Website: apple
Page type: account-selection
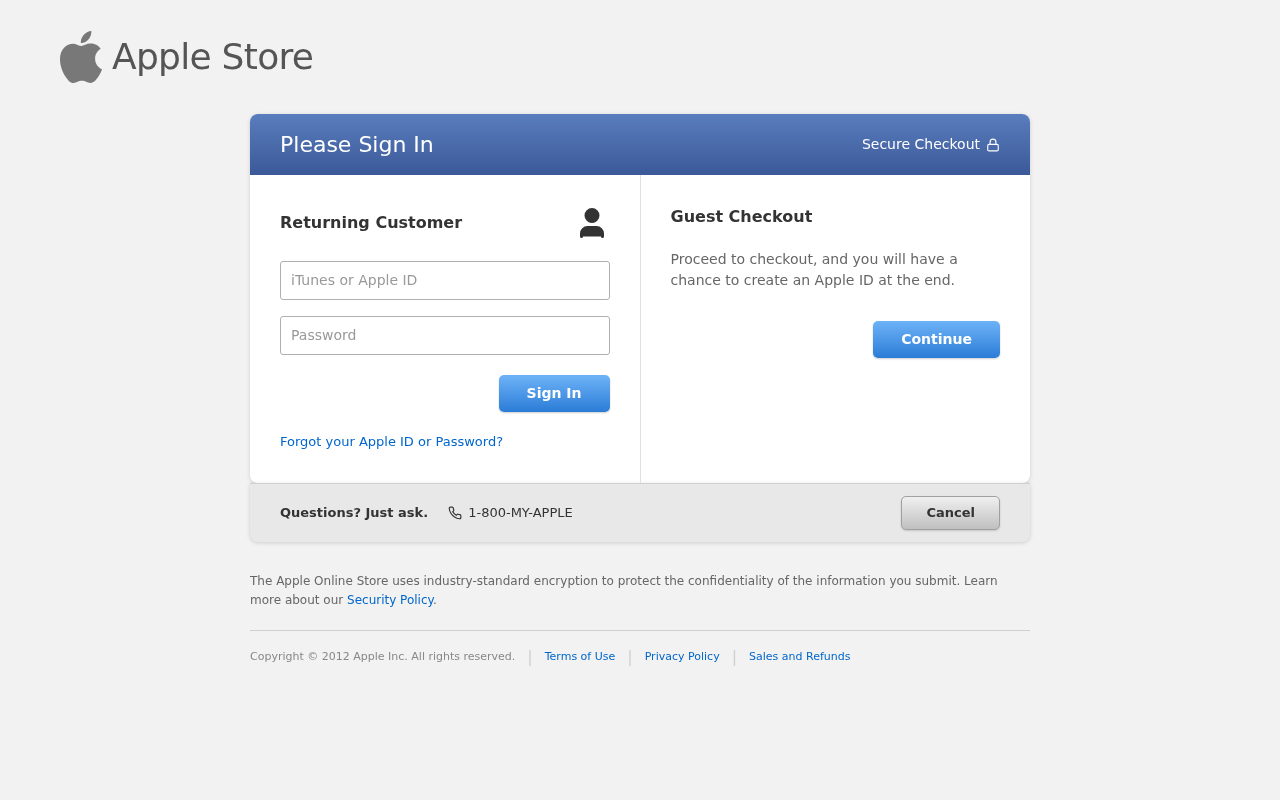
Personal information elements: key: PII_LOGIN_USERNAME
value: joseph_reyes